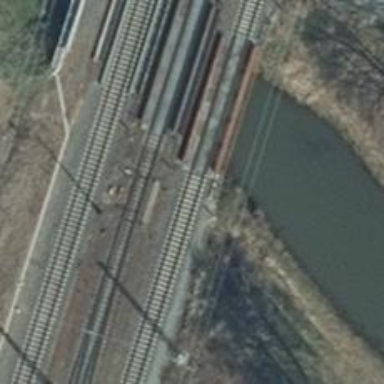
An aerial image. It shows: Railway with electrified contact lines.